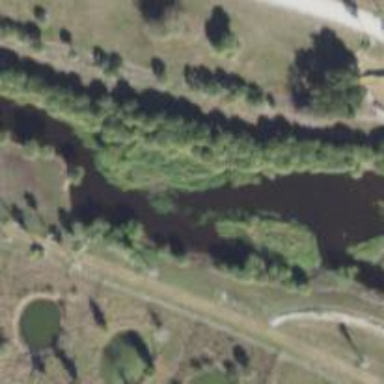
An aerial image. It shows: Canal.